Interaction volume radius: 5 \u00c5
Interaction volume height: 20 \u00c5
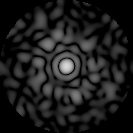
Disorder parameter: 0.8553